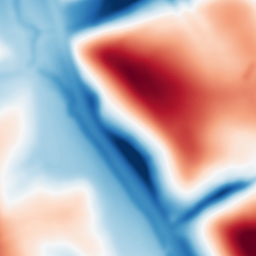
Category: multiscale
Decomposition family: dog
Decomposition parameters: sigma_low: 3
sigma_high: 50
Upsampling method: linear_exact
Upsampling parameters: scale: 2
Upsampling scale: 2